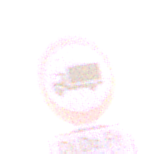
Verkehrszeichen: VerbotFuerKraftfahrzeugeUeberDreiKommaFuenfTonnen
Zusatzzeichen unten: ZeitangabenMitBeschraenkungAufWochentage3
Umgebung: Outdoor, Nature
Tageszeit: SunriseSunset
Wetter: Clear
Licht: Natural
Jahreszeit: NotSpecified
Kontrast: LowContrast